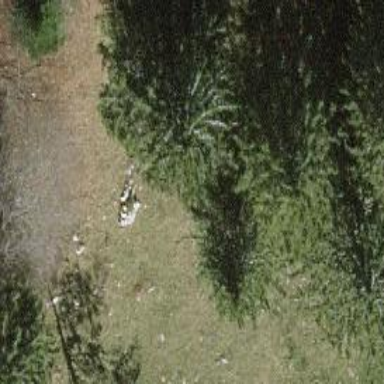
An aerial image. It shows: Beautiful tree in nature.